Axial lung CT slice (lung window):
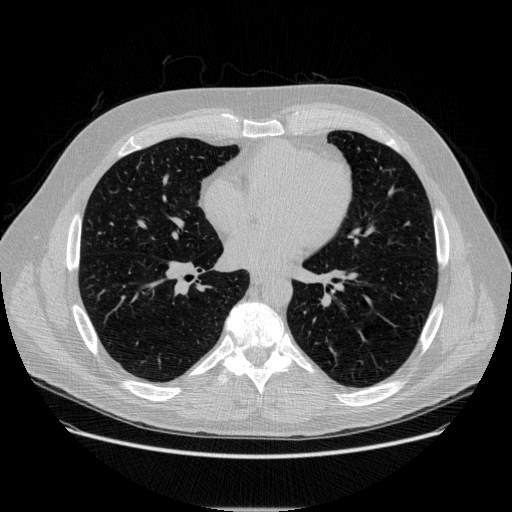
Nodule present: no